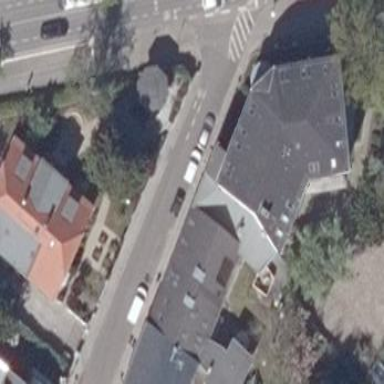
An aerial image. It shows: Yellow apartments with gabled black roof.